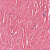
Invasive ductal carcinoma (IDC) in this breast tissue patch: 0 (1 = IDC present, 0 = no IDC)